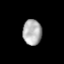
Tissue: lung
Cell type: Myeloid cells
Senescence score: 0.2273
Nuclear area (px): 473
Mean DAPI intensity: 175.059